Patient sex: M
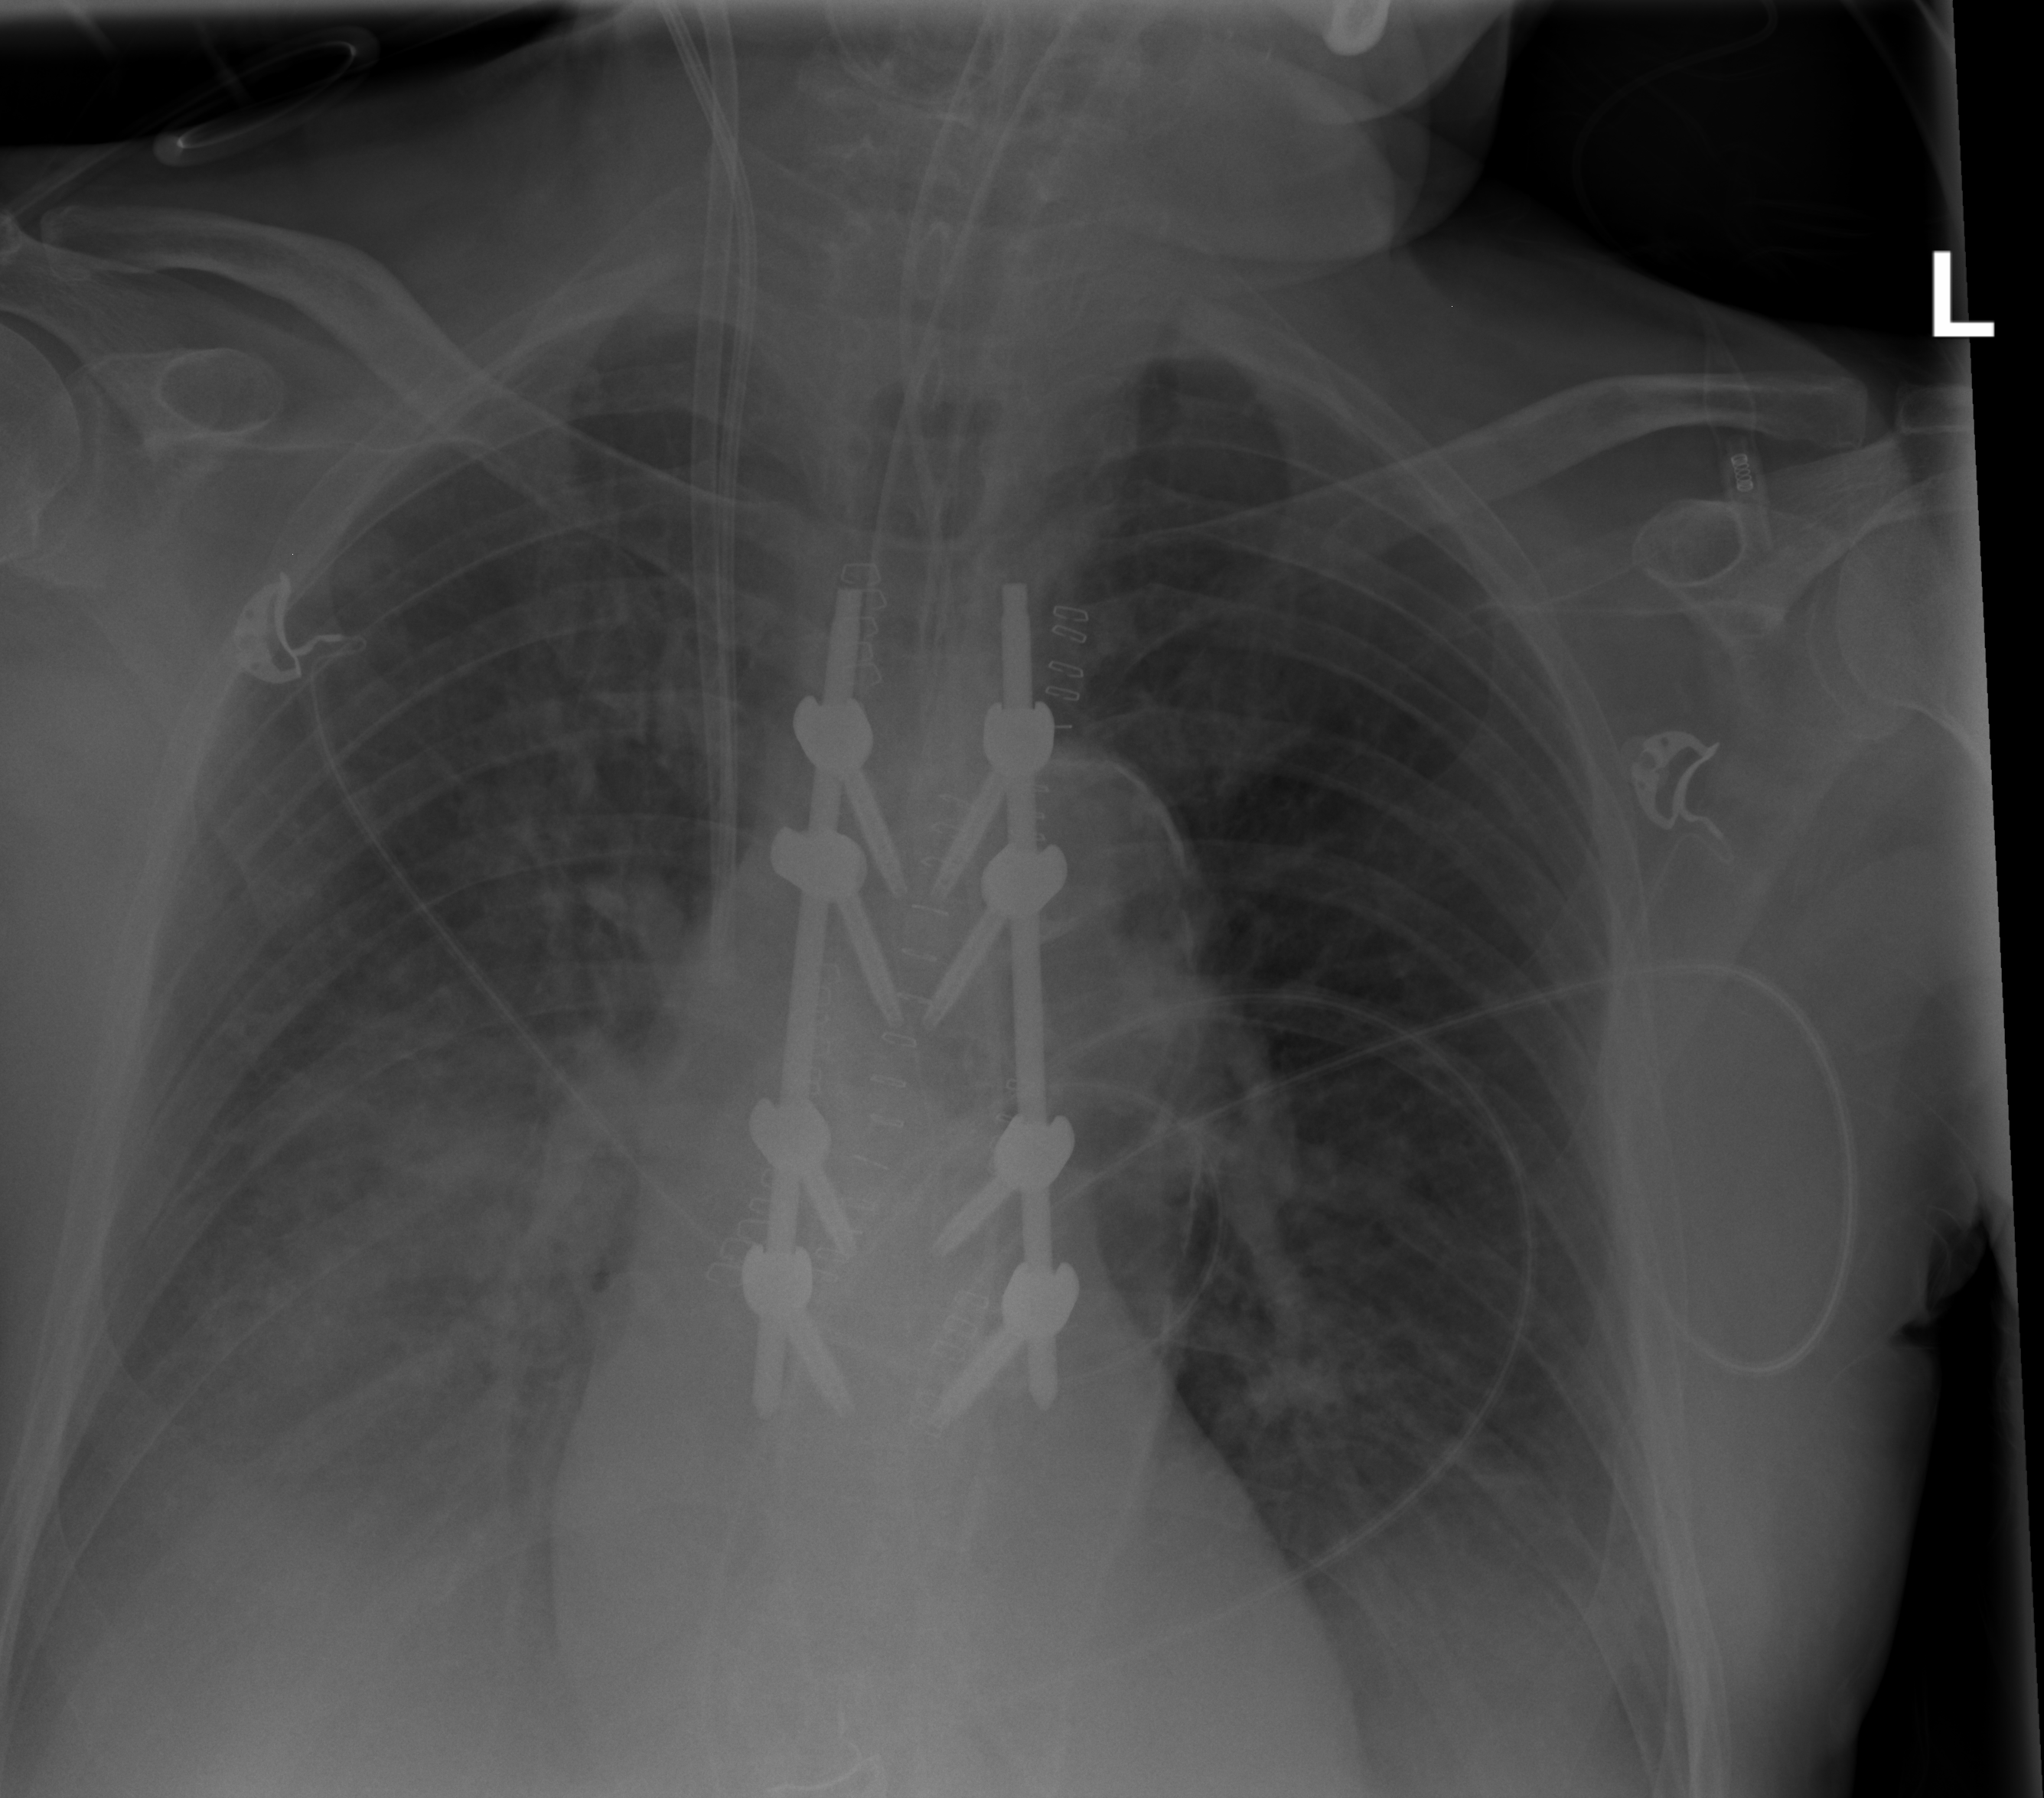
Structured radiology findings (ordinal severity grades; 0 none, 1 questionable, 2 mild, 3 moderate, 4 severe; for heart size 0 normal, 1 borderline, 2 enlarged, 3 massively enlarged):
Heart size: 0
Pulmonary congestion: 0
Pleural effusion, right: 2
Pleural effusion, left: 2
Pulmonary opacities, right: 2
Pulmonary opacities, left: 0
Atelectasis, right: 2
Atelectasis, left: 2